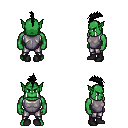
a pixel art fantasy rpg character, male body template, orc, green skin, steel chest armor, metal pants, black mohawk hairstyle, black shoes, four views (front, back, left, right), 2x2 character sprite sheet, small pixel art, hard edges, no anti-aliasing